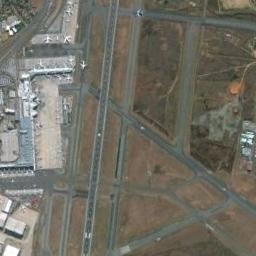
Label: airport